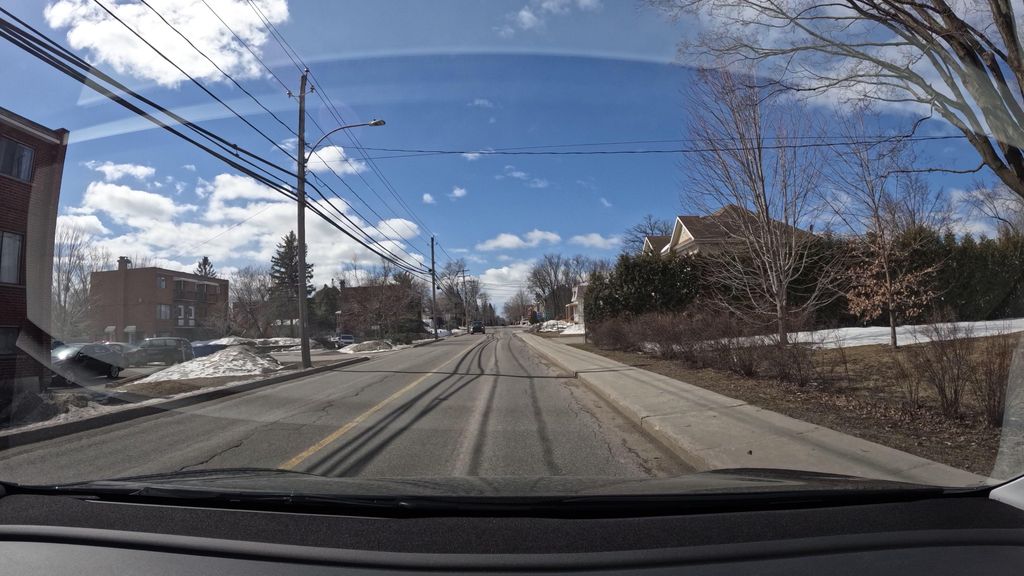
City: montreal